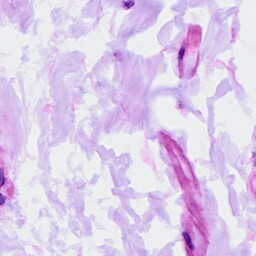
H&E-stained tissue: Ovarian